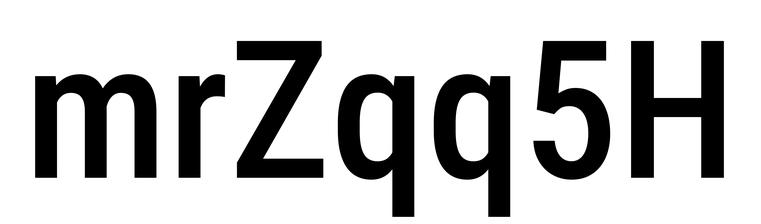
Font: Roboto_Condensed_Medium